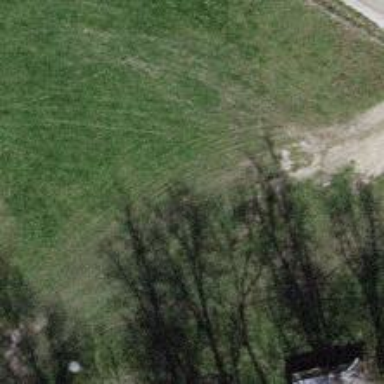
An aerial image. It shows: Driveway made of ground surface.